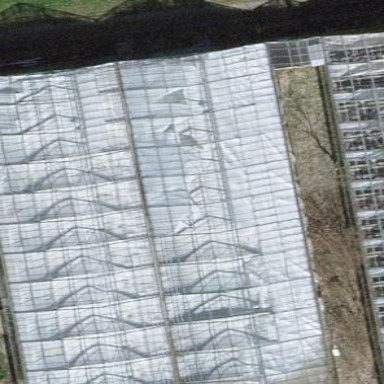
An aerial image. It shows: Area dedicated to greenhouse horticulture.